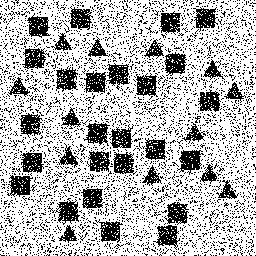
Squares: 25
Triangles: 13
Stars: 0
Total shapes: 38